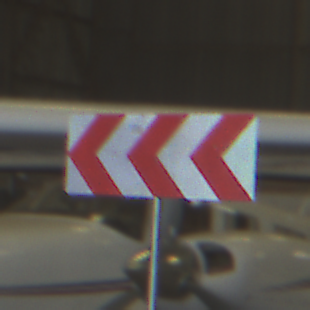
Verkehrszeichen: RichtungstafelnInKurvenGrossRechts
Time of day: Midday
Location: Indoor (Urban)
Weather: NotSpecified
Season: NotSpecified
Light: Natural